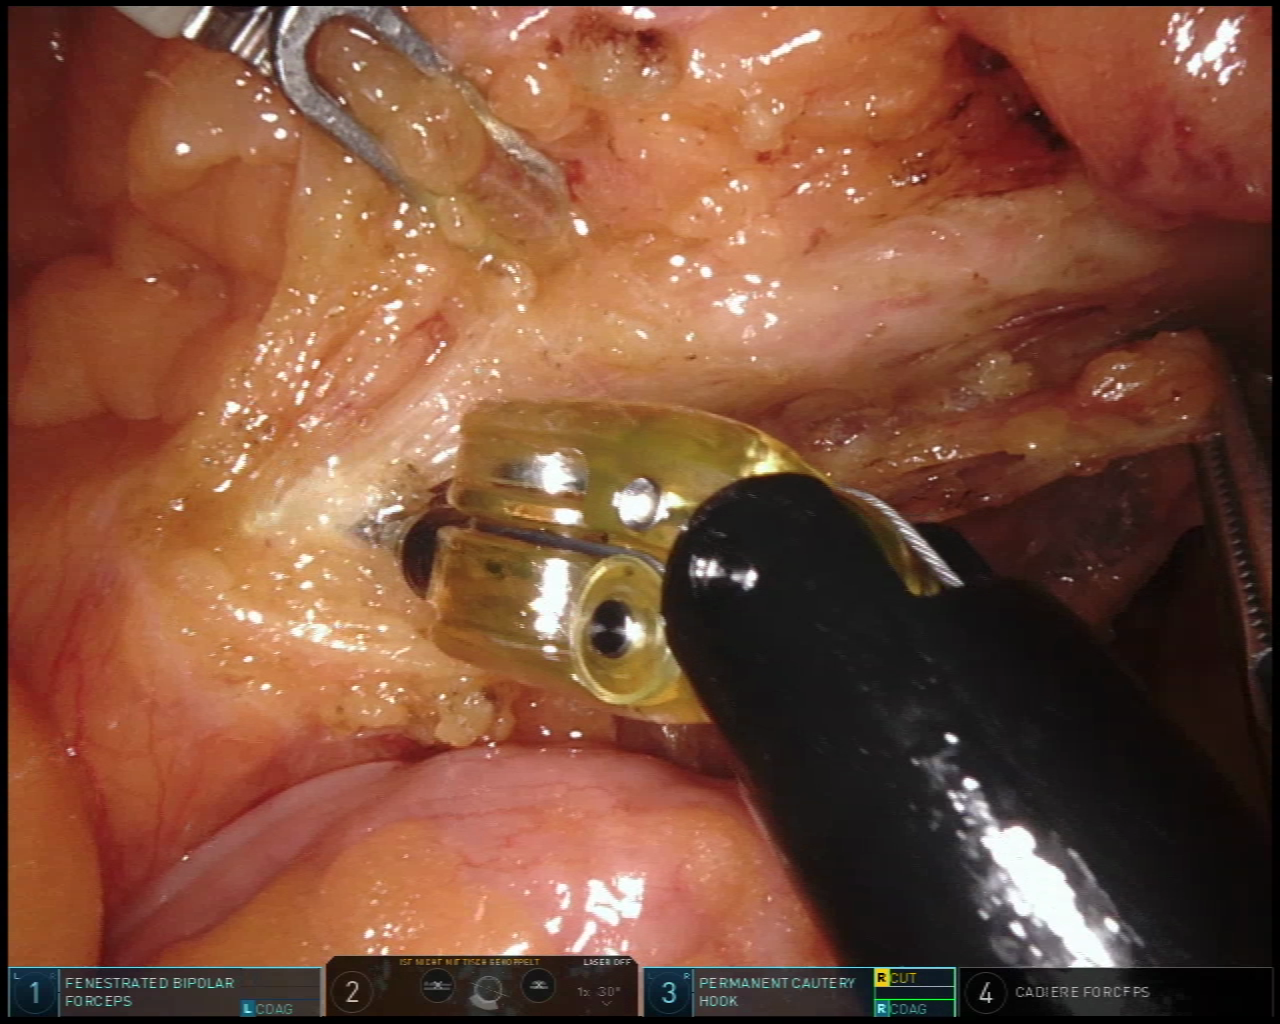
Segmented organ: inferior_mesenteric_artery
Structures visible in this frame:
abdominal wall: no
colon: no
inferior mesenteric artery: yes
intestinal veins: no
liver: no
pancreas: no
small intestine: yes
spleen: no
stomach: no
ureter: no
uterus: no
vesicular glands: no